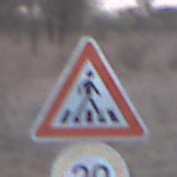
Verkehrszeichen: FussgaengerueberwegLinks
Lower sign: Geschwindigkeit20
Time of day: SunriseSunset
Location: Outdoor (Nature)
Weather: Clear
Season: NotSpecified
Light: Natural